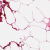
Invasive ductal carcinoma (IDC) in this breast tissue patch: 0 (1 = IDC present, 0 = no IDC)